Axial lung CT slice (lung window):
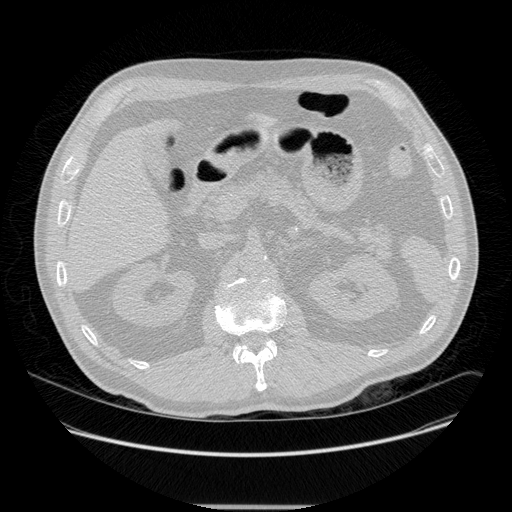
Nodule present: no